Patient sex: F
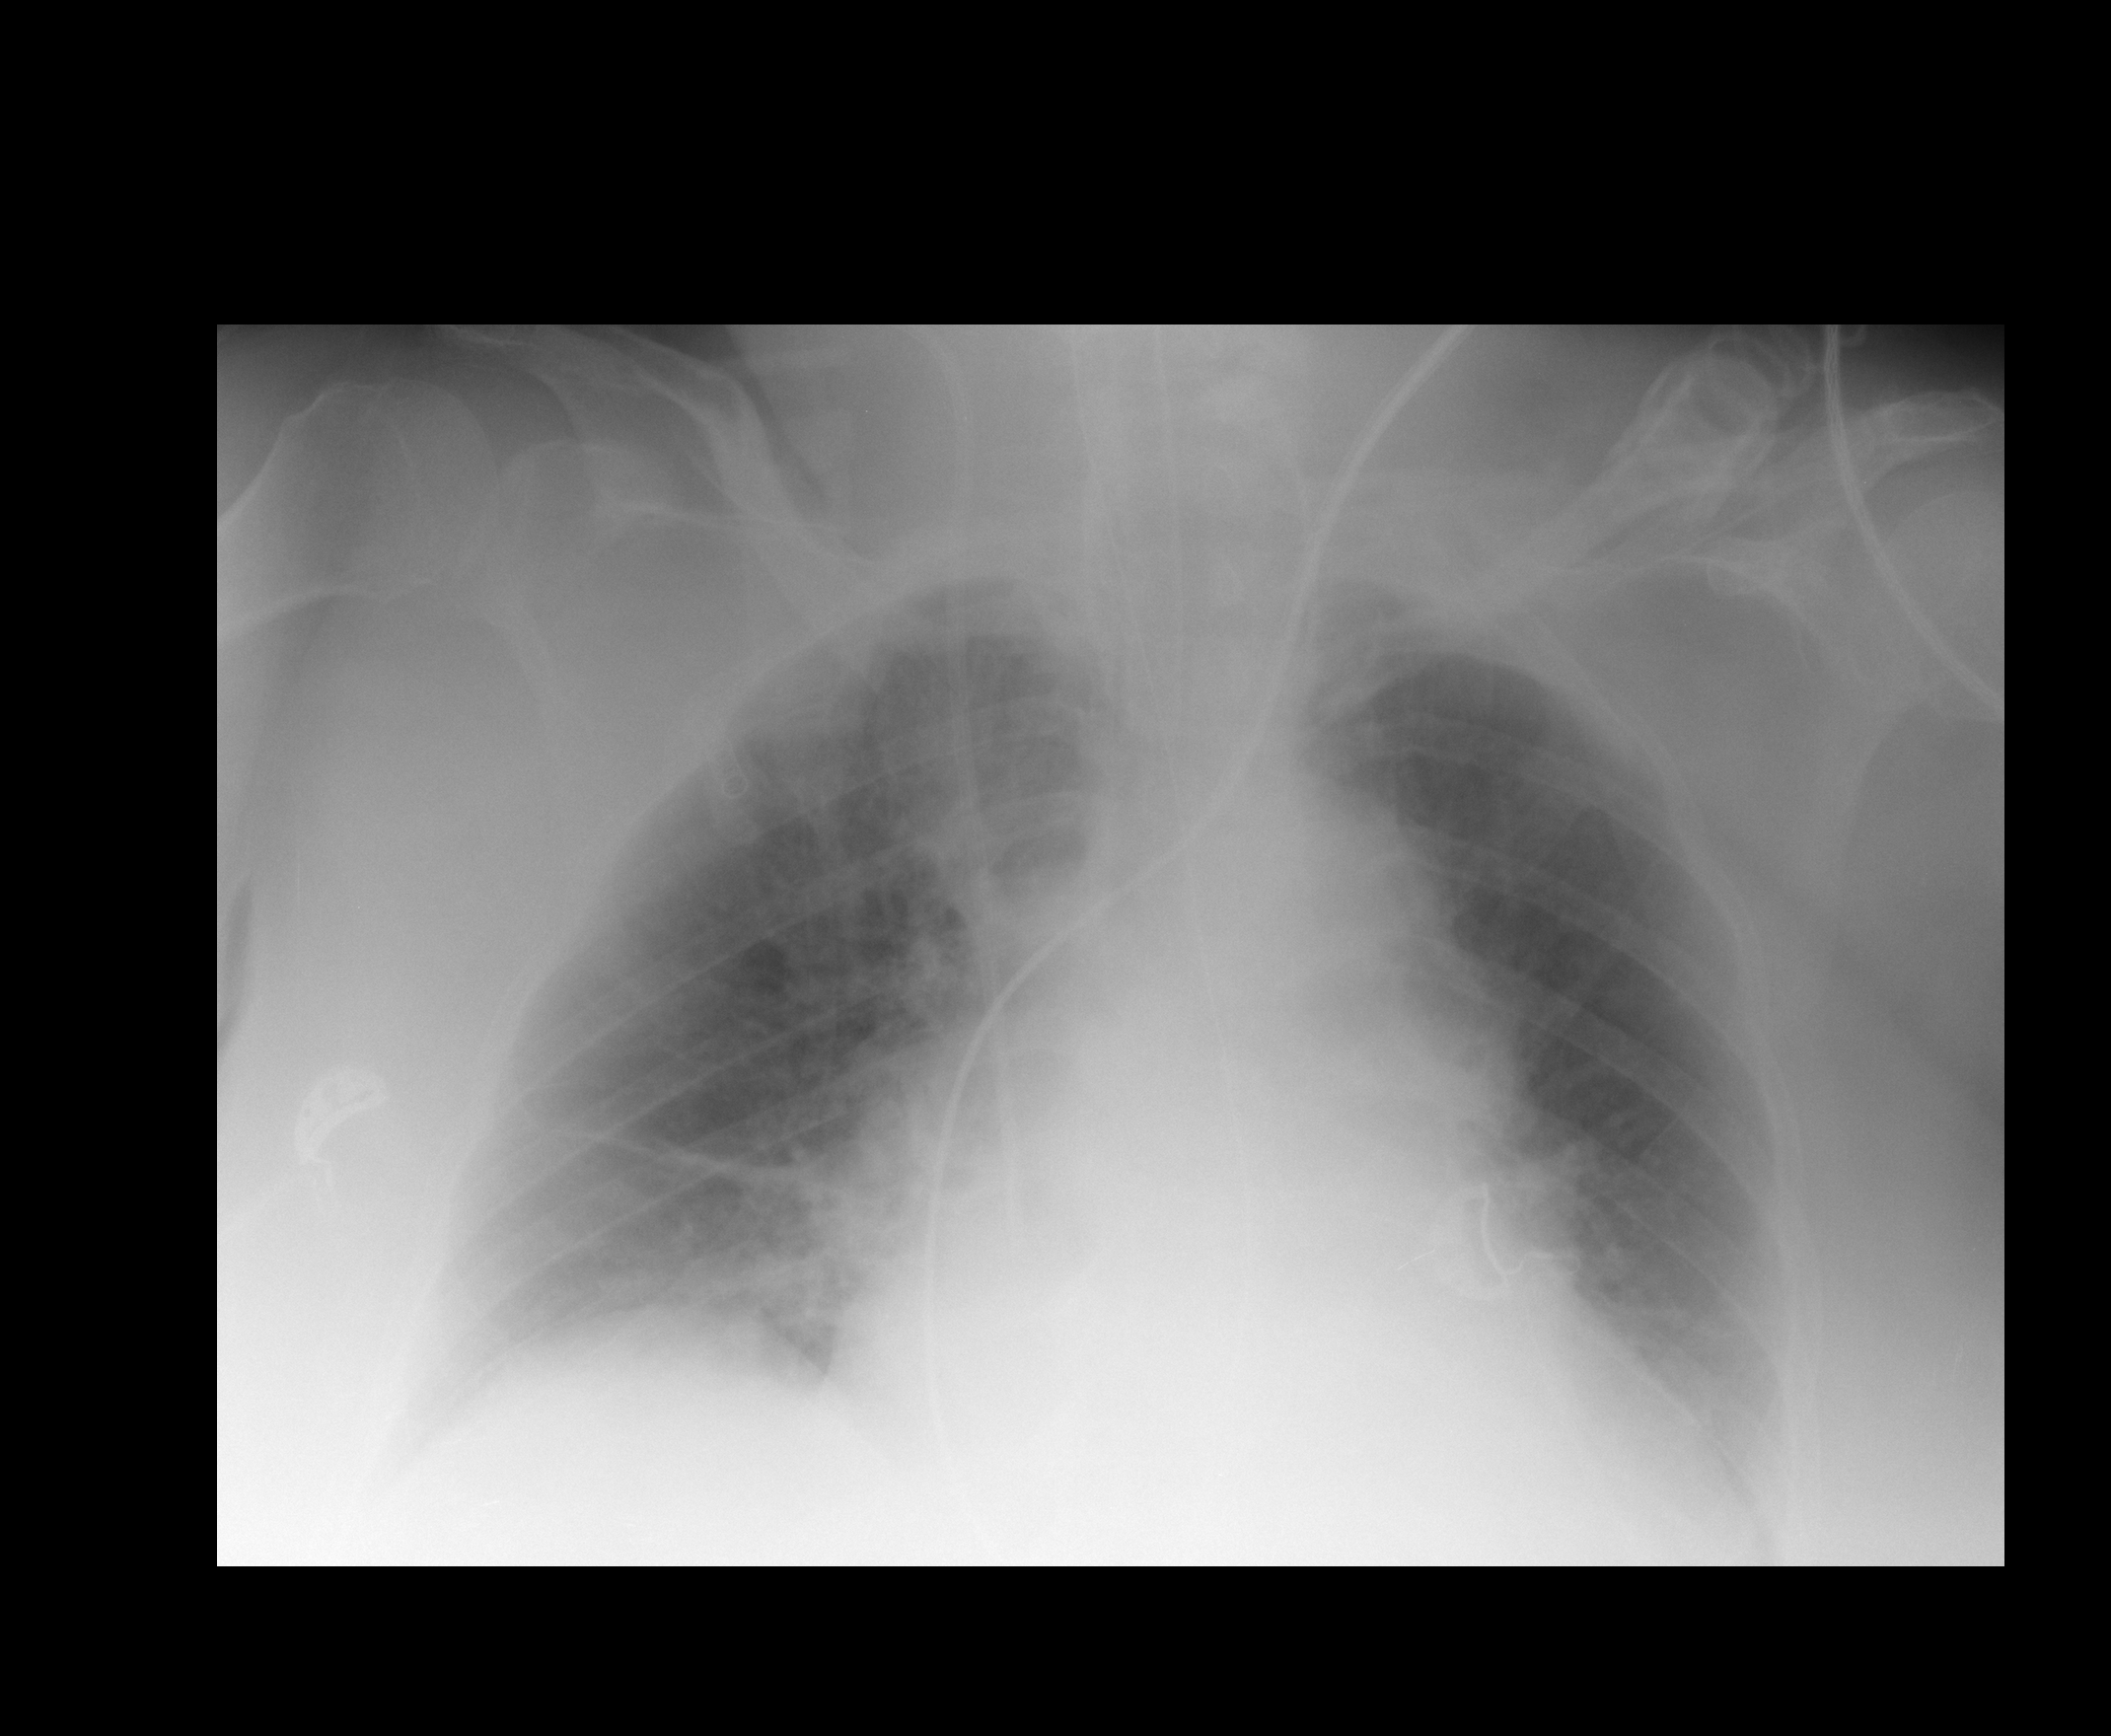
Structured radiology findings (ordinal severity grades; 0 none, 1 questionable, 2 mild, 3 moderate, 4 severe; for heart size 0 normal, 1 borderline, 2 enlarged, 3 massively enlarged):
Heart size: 1
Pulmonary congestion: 2
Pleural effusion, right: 0
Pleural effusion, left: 0
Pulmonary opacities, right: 1
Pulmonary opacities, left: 0
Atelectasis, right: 0
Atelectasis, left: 0